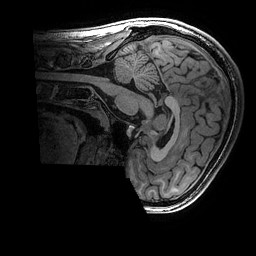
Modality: T1w
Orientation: sagittal
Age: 21
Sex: male
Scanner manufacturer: ge
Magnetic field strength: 3 T
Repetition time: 0.007 s
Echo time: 0.00342 s